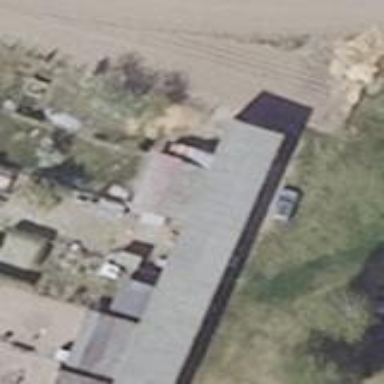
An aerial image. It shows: Flat-roofed building.